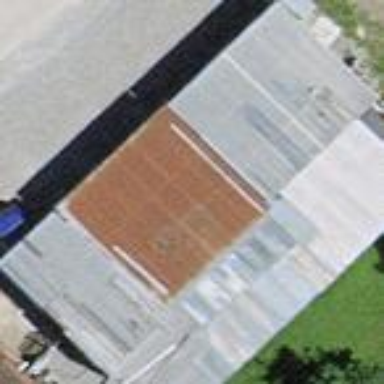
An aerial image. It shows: Garage.